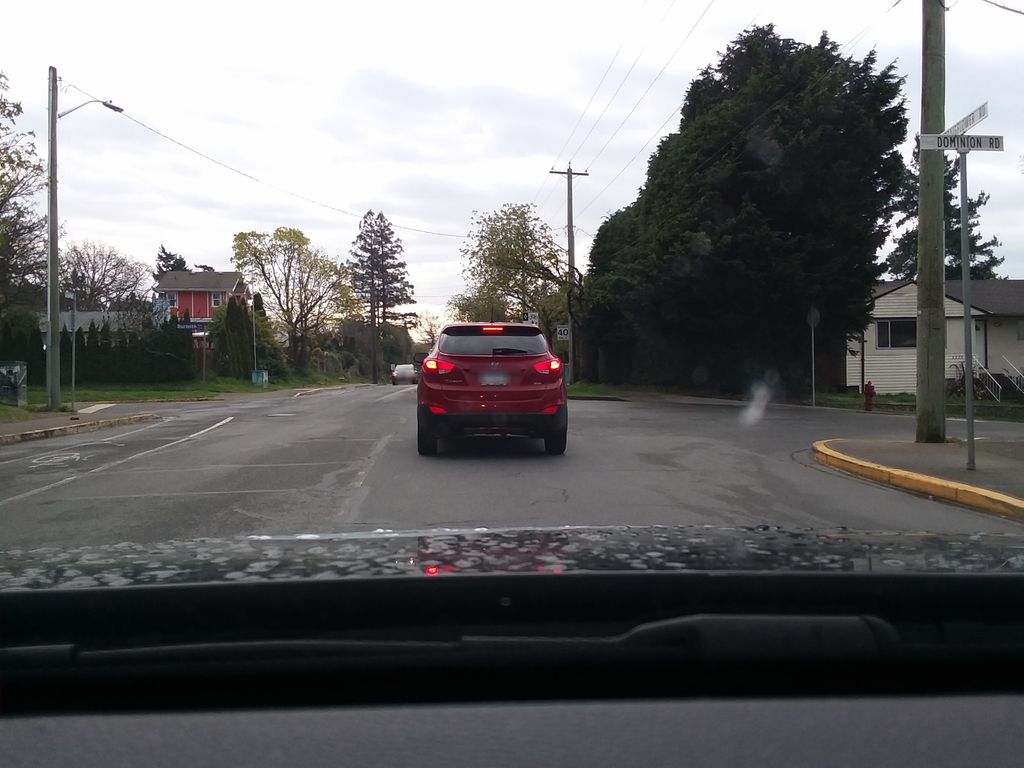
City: victoria